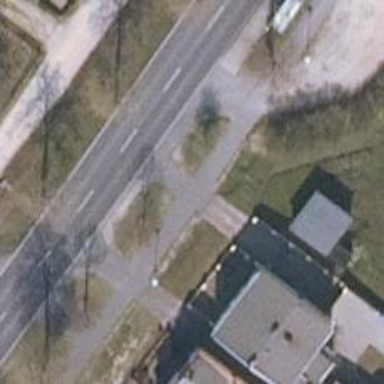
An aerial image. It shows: Paved driveway serving as service road.